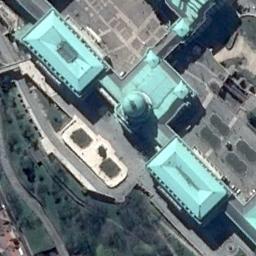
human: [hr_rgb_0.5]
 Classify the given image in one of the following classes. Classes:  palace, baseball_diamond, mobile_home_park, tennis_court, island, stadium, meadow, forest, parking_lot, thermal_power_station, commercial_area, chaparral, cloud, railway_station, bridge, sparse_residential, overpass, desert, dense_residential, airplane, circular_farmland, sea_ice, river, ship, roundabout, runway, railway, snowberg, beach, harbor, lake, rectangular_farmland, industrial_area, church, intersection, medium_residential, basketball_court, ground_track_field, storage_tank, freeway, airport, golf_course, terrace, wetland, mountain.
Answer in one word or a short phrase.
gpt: palace